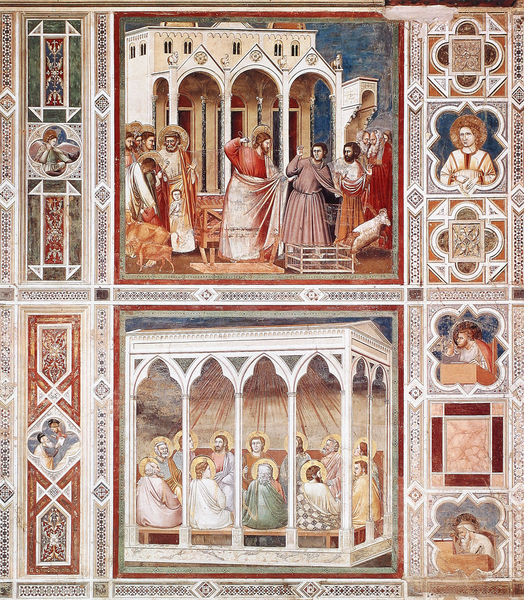
Titel: Arenakapelle / Scrovegni-Kapelle
Künstler: Giotto di Bondone
Standort: Padua, Arenakapelle (EU - I - Venetien)
Schlagwörter: blau, gott, himmel, menschen, braun, fenster, grau, männer, schwarz, säule, säulen, weiss, dach, gebäude, haus, rot, tiere, karo, leute, ornament, bart, architektur, bibel, mensch, rahmen, bild, felder, kind, gotik, krone, renaissance, engel, relief, bogen, italien, bank, rand, rundbogen, tafel, sprechen, wandmalerei, halle, loggia, schaf, rechteck, strahlen, bänke, heiligenschein, spitzbogen, christus, jesus, christlich, mittelalter, heiliger, tempel, heilige, fresko, abendmahl, jünger, käfig, heilig, schrein, christentum, gouache, apostel, giotto, bibelstelle, saule, nonnenköpfe, #strahlen, ausgießung